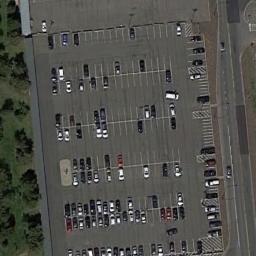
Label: parking_lot